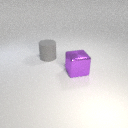
large gray rubber cylinder to the left of large purple metal cube